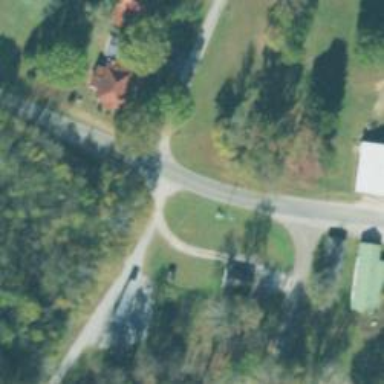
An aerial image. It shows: Secondary road.